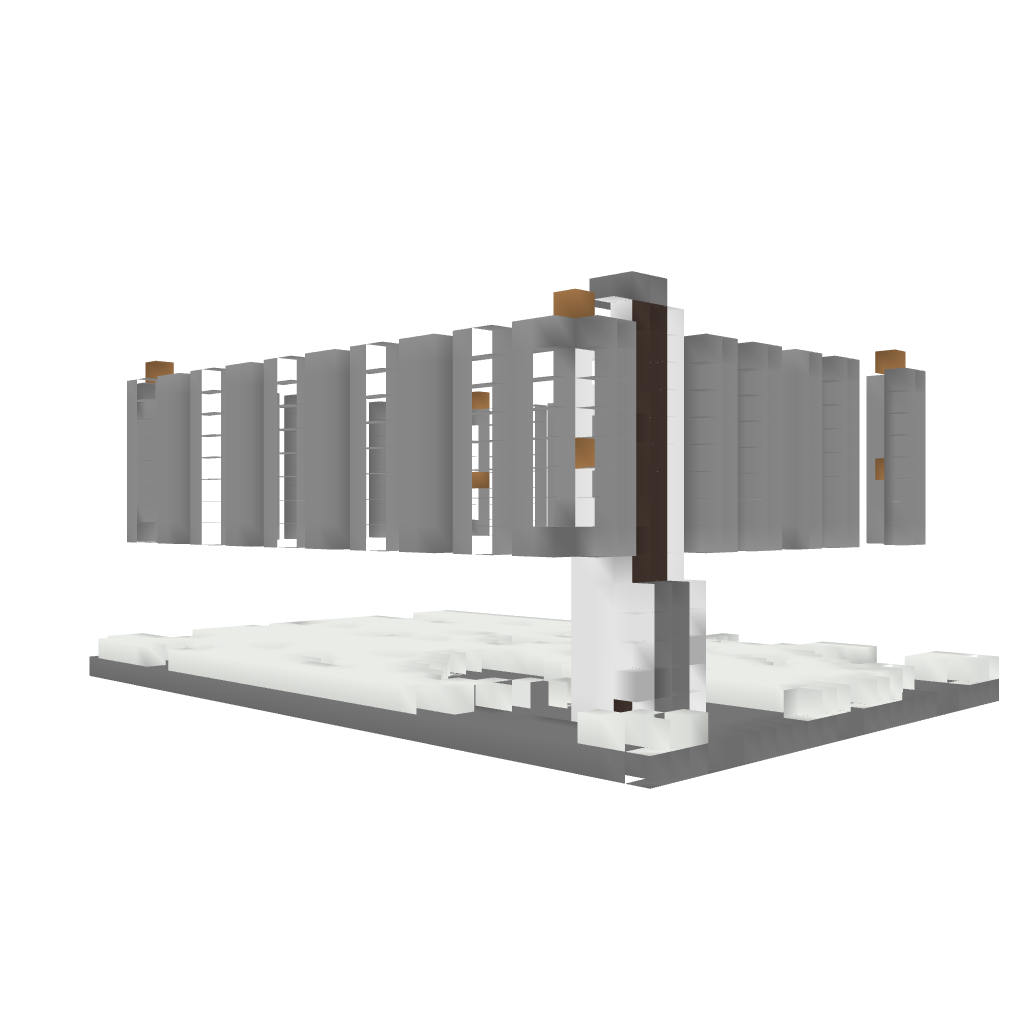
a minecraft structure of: MASP Museum